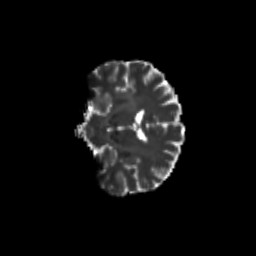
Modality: T2w
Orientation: coronal
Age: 42
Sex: female
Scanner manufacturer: siemens
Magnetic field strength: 3 T
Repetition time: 8.6 s
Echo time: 0.095 s